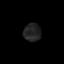
Tissue: lung
Cell type: Fibroblasts
Senescence score: 0.1769
Nuclear area (px): 302
Mean DAPI intensity: 35.275